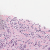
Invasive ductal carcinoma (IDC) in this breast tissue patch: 1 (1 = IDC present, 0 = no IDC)